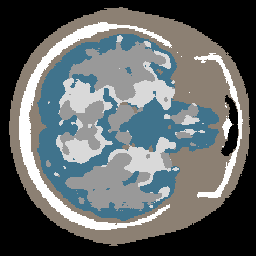
Label: no_lesion